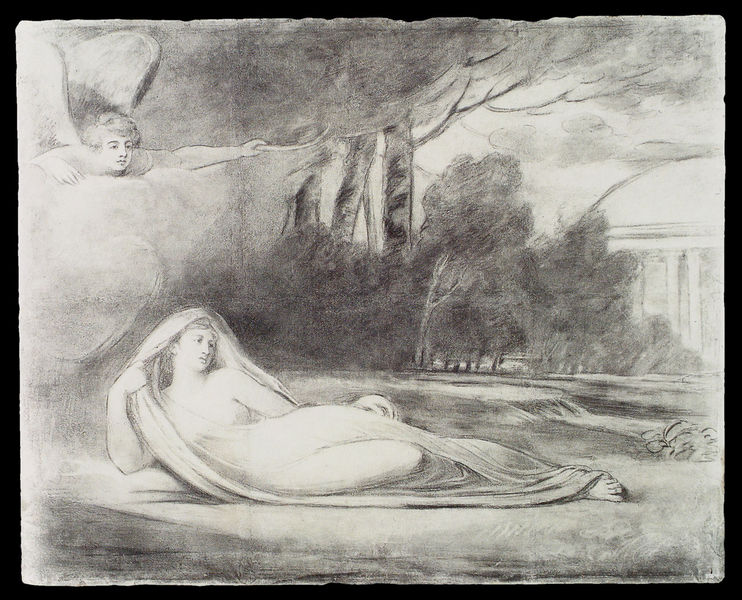
Titel: Psyche, die durch Zephyr hingelegt wurde, gesehen von einem Cupido
Künstler: George Romney
Institution: Liverpool, Walker Art Gallery
Schlagwörter: akt, baum, hand, himmel, laub, nackt, schatten, schlaf, umhang, wasser, weiß, wolken, bäume, see, frau, kreide, licht, schwarz, säule, säulen, zeichnung, gras, park, parkanlage, schleier, tuch, wiese, wolke, birke, wind, busch, wald, engel, garten, putte, papier, ruhe, liegen, ruhen, grafik, graphik, liegend, ruine, kohle, lichtung, schönheit, schwarzweiß, tempel, zeichnugn, gartenanlage, gehöht, liegefigur, gartenalage, weind, nacktt, nack schleier engel maria barok rubens